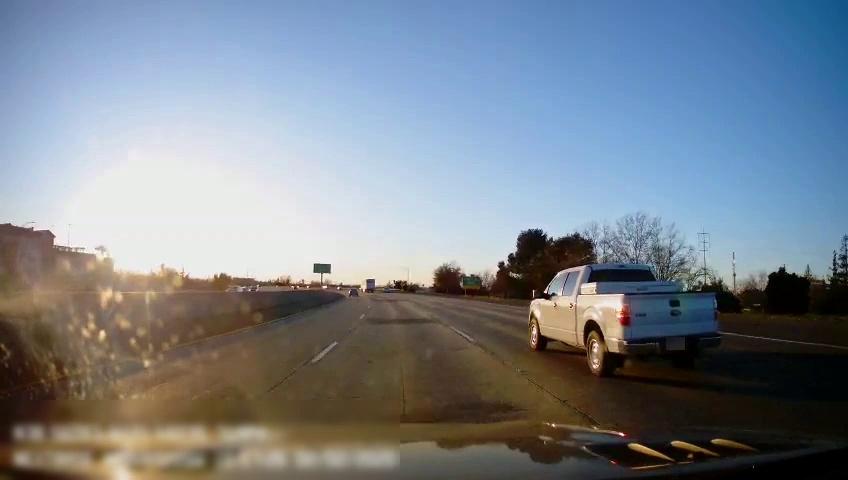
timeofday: Day
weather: Sunny
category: Drivable Space
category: Vehicles | Truck
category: Vehicles | Car
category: Vehicles | Car
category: Vehicles | Truck
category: Lanes | Alternate Lane
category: Lanes | Current Lane
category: Lanes | Current Lane
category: Lanes | Alternate Lane
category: Traffic | Signs
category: Traffic | Signs